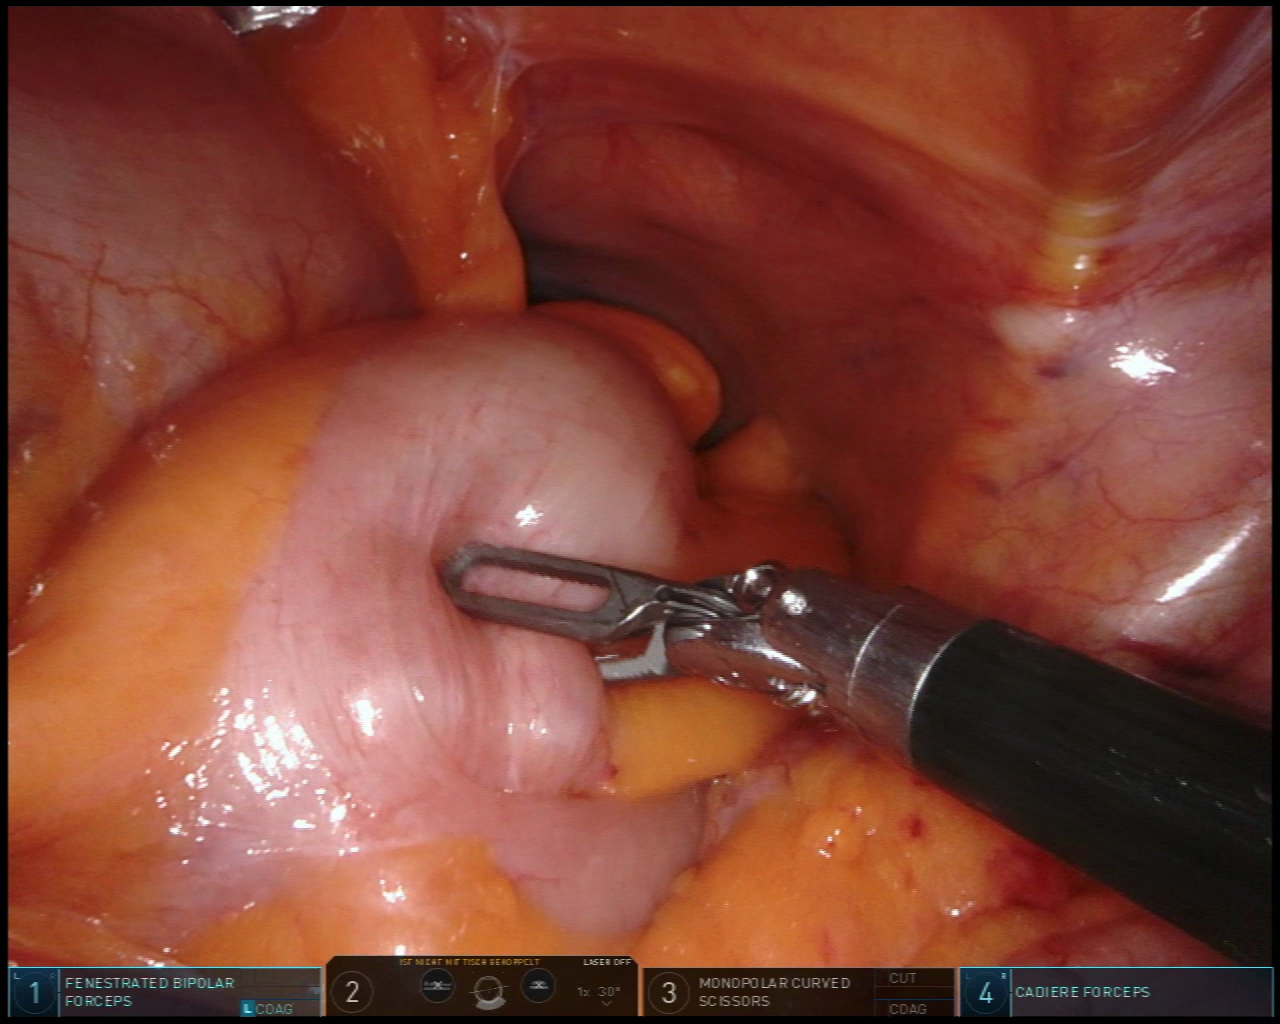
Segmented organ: abdominal_wall
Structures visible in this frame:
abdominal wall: yes
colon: no
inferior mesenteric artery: no
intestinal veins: no
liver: no
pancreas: no
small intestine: yes
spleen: no
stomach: no
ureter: no
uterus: no
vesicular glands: no